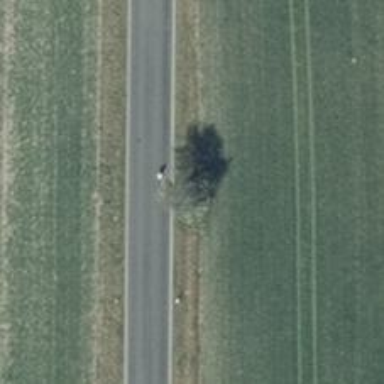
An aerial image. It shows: Deciduous broadleaved tree.